Question: I am currenlty learning express.js for that purpose i have installed express and nodemon globally so whenever i want to run command nodemon express1.js getting error ,even i have installed this globally and also save express dependencies in package.json file.
installation i did like this
'''
for express npm install --save express
for nodemon npm install -g nodemon
'''
previoulsy this way installed (npm insatll --save nodemon)
still getting error like this
'nodemon' is not recognized as an internal or external command,
operable program or batch file.

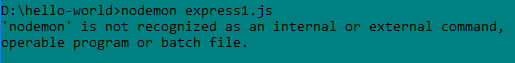
Answer: in cmd type
'''
npm config get prefix
'''
and hit enter it will show the npm path that path we need to copy and go to mycomputer or in windows10 'This pc' right click on This pc select on properties then ->on left side click on advanced system setting now system properties pop up will open in that select advanced tab and click environment variables and select path from list click on edit and paste that path which is copied but make sure that if any other path is already present use semicolon to end of that path then paste this new path and save . but sometimes if it didn't work then restart your computer because sometimes environment varaible changes will not take effect so restart your system after completing this procedure